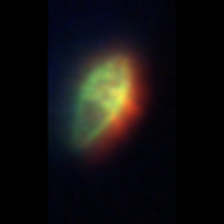
Taxon: Gymnodinium
Group: Dinoflagellates